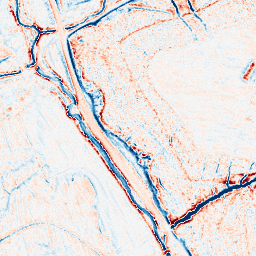
Category: classical
Decomposition family: gaussian
Decomposition parameters: sigma: 2
Upsampling method: regularized
Upsampling parameters: scale: 4
lambda_reg: 0.001
Upsampling scale: 4